Current action and preconditions to check: trajectory_clear

Your task: For each precondition in the list above, predict whether it will hold at this action.

Consider the current scene as observed from the mobile robot's camera, and analyze the predicted future states of all dynamic agents (e.g., people, animals, vehicles, or any moving entities) within the NEXT SECOND.

IMPORTANT: Only answer "very likely" if you are absolutely certain—based on strong, clear evidence—that a dynamic agent will violate the precondition in the predicted future state. Do NOT answer "very likely" for unlikely, ambiguous, or low-probability risks.

Ask yourself for each precondition: Is there a high probability, with clear and convincing evidence, that the predicted future states of any dynamic agent will interfere with the predicted future state of the currently executing action within the NEXT SECOND, causing that precondition to fail?

Assess the risk level based on these predictions. Use "likely" or "very likely" if motions create a clear risk of interference.

Use "neutral" or "improbable" if agents are nearby but their predicted paths are clearly diverging or non-conflicting.

Failure Risk Categories: "very improbable", "improbable", "neutral", "likely", "very likely"

Answer Format: Output ONLY the probability_of_failure value from these categories: "very improbable", "improbable", "neutral", "likely", "very likely"

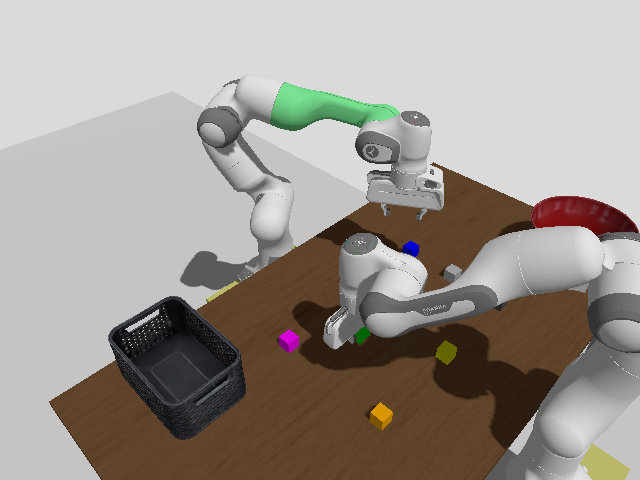

Answer: very improbable